Question: I am not very familiar with SQL and I hope some expert here can show me suitable and efficient query for what I want to achieve. I am using DB2 by the way.
Below is a screenshot of a sample data. What I need is for a given year, select the record with distinct ID1+ID2+Name columns and maximum (most recent) effective date (in YYYYMMDD format, stored as integer), with the above year being in between YearFrom and YearTo range.

FOr anyone that cant see a screenshot:
'''
NAME YearFrom YearTo ID1 ID2 EffDate
item1 2002 2005 AB 10 20091201
item1 2009 2013 AB 10 20100301
item2 2001 2004 XX 20 20050103
item2 2002 2009 XX 20 20060710
item2 2007 2013 XX 20 20090912
item3 2005 2010 YY 30 20110304
'''
I hope I explained it well. For example if user is looking for available items in year 2011, item1 (with eff. date 20100301) and item 2 (with eff. date 20090912) will be returned.
If someone is looking for items available in year 2008: item2 (with eff. date 20090912) and item 3 will be returned. Item 1 will not be returned in this case because the most recent record for item 1 has range of 2009-2013.
I I have the first part of the query right, but I dont know how to select the valid records from that results based on the year in one query.
'''
select name,id1,id2,max(effdate)
from [table]
group by name,id1,id2
'''
Any help would be much appreciated.
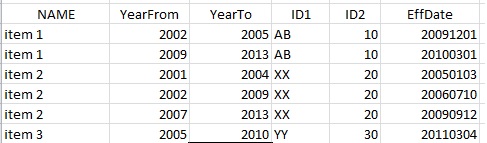
Answer: you can go with below qyery for this type of output --
-- you want to check with the row where effective date is the maximum for the item 'name' column then you can take only those records and then we can put year condition on those records.
'''
SELECT NAME, Id1, Id2, Effdate
FROM Table_Name t_1
WHERE Effdate =
(SELECT (t_2.Effdate)
FROM Table_Name t_2
WHERE t_2.NAME = t_1.NAME
and t_2.id1 = t_1.id1
and t_2.id2 = t_1.id2
GROUP BY t_2.name,t_2.id1,t_2.id2)
AND Your_Year_Variable_Value BETWEEN t_1.Yearfrom AND t_1.Yearto
'''